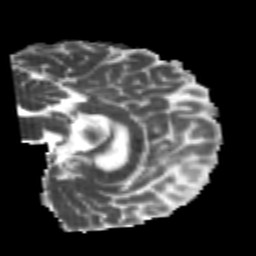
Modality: MD
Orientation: sagittal
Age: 21
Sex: male
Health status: healthy
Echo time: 0.074 s